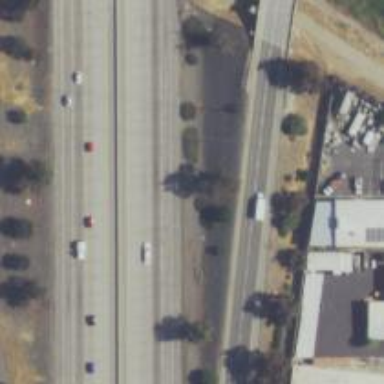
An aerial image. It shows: Motorway.